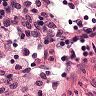
Metastatic tissue present: no